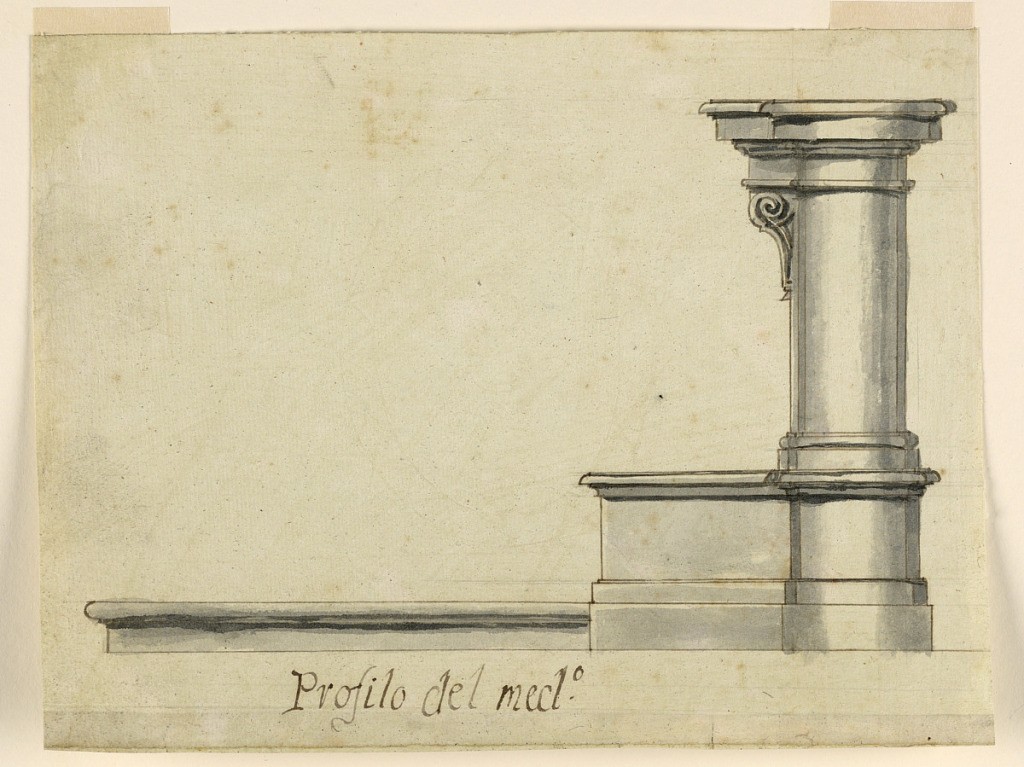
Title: Project: Sideview of the prayer stool, -2586
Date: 1725–1775
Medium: Pencil, pen, ink, and chinese black washes on paper
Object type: Drawing
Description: Horizontal composition of a prayer stool. The parapet is on the right and the caption reads "profilo del med[esim]o."